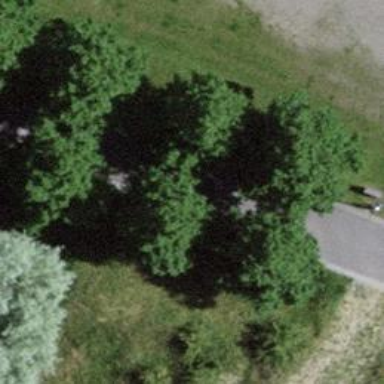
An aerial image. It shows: Bench for seating.